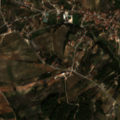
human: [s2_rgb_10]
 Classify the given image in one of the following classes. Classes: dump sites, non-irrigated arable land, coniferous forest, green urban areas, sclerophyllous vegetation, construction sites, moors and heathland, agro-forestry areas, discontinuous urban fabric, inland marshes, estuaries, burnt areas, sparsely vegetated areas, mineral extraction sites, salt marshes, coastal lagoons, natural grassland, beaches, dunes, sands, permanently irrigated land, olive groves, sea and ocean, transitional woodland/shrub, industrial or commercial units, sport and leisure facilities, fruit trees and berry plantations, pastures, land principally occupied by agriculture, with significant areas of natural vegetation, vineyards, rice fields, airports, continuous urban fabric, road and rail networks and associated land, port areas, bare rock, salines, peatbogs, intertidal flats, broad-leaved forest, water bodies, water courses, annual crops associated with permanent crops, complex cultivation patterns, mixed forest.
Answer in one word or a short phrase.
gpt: road and rail networks and associated land, annual crops associated with permanent crops, complex cultivation patterns, land principally occupied by agriculture, with significant areas of natural vegetation